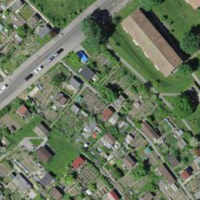
EUNIS habitat code: 53
Species observed at this site:
Daucus carota
Ranunculus repens